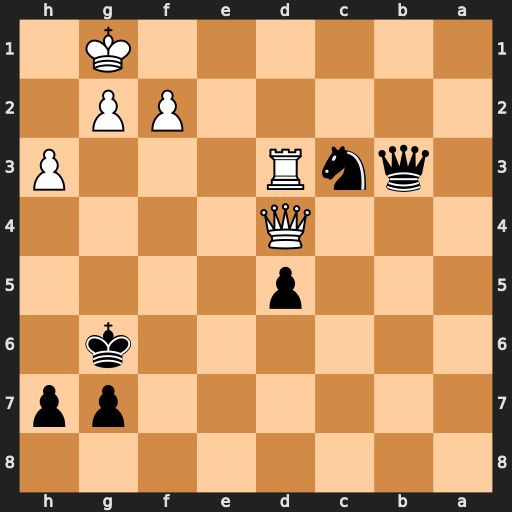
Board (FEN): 8/6pp/6k1/3p4/3Q4/1qnR3P/5PP1/6K1
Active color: b
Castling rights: -
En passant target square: -
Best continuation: Ne2+ Kf1 Nxd4 Rxb3 Nxb3